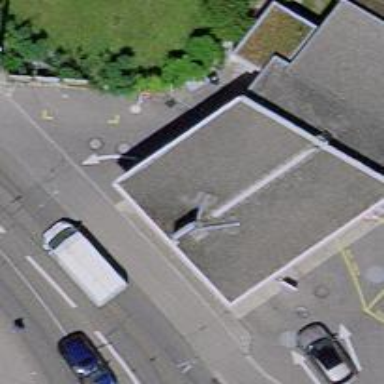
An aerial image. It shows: Fuel station.